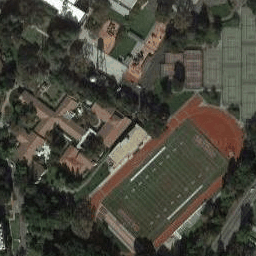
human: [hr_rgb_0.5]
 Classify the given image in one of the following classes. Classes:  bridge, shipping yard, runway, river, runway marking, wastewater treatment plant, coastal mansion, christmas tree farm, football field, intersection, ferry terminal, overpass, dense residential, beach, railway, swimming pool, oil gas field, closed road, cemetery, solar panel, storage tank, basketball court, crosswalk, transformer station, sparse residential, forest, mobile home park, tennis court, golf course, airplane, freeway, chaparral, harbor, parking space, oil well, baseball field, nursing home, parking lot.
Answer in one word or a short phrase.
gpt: football field